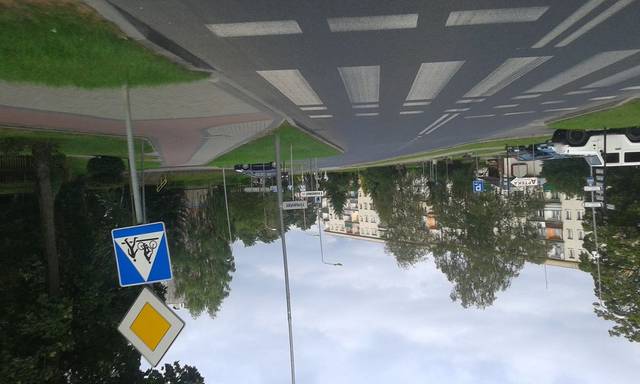
Region: Germany
Coordinates: 53.587, 16.534